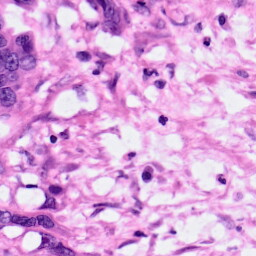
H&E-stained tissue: Pancreatic